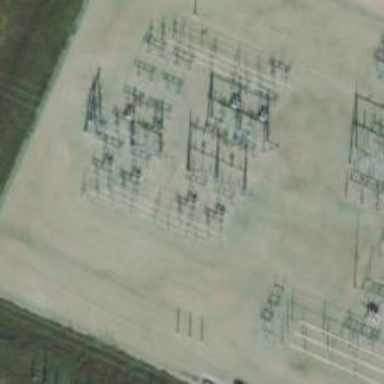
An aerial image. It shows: Switch for power supply.